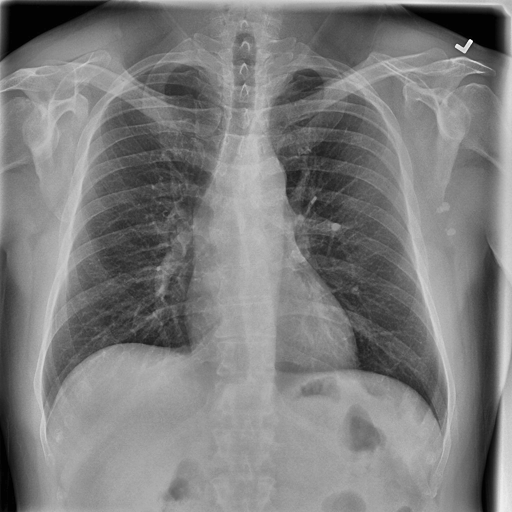
Finding: NORMAL